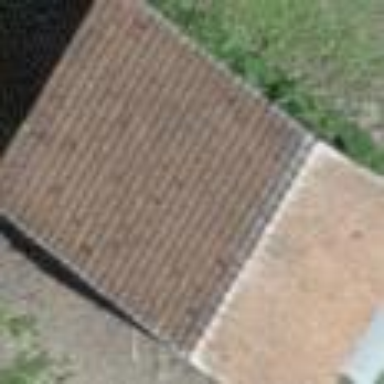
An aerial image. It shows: Rural barn.